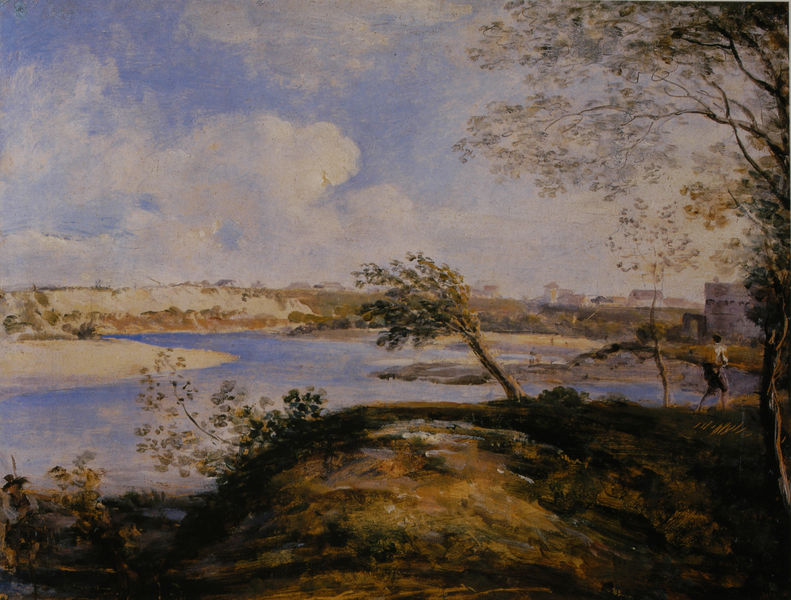
Titel: Die Isar bei Föhring
Künstler: Johann Georg von Dillis
Standort: München
Institution: Städtische Galerie im Lenbachhaus
Schlagwörter: baum, blau, blätter, dunkel, felsen, gemälde, himmel, laub, mann, meer, vogel, wasser, weiß, wolken, aquarell, bäume, fluss, gelb, grün, impressionismus, landschaft, ocker, sand, see, stadt, ufer, äste, braun, frau, grau, hell, hintergrund, orange, schwarz, vordergrund, dach, gebäude, gras, haus, schloss, wiese, wolke, architektur, mensch, steine, öl, ast, birke, erde, ferne, horizont, horizontlinie, häuser, hügel, natur, strauch, wind, zweige, busch, büsche, sträucher, insel, figur, blatt, gebeugt, krone, boot, turm, hellblau, küste, sommer, strand, fischer, dünen, hang, dorf, dächer, mauer, nebel, herbst, steinmauer, damm, böschung, romantik, sandbank, ölgemälde, sturm, wetter, junge, geneigt, frühling, bucht, gestalt, befestigung, ruine, courbet, burg, bruan, zweig, festung, romantisch, wanderer, scjwarz, sisley, planzen, stange, unfertig, hirte, schief, landstrich, lagune, angler, burgruine, einlaufen, strrand, disig, abstossen, steinturm, diegig